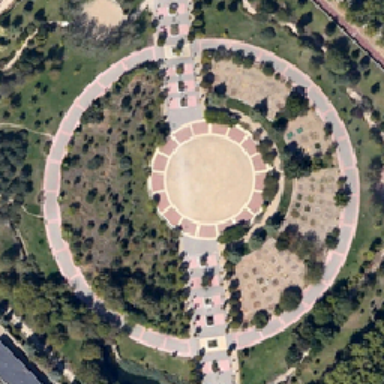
The half of the round square is covered by plants and the other half is covered by bricks .